Question: I'd like to achieve the following and was looking for a sample/tutorial but couldn't really find anything:
I have C# Winforms application, which has multiple Forms within the same process. I'd like to be able to drag & drop items within and between forms and would like to provide some custom painted visualization of the item being dragged.
For example, my IM app shows the effect that I'd like to achieve:

Thanks,
Tom
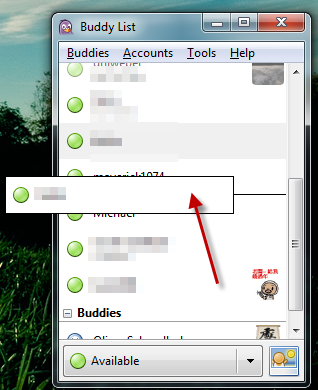
Answer: You actually physically have to drag a control with the mouse.
For example: <URL>